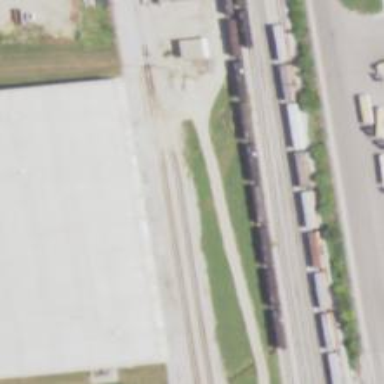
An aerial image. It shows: Railway spur service.